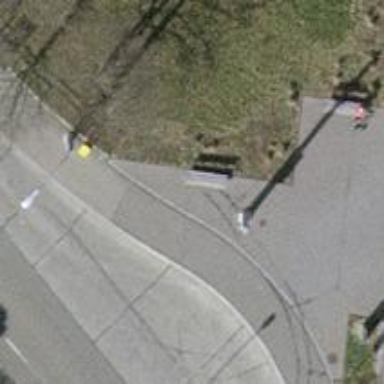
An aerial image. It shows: Brown bench.